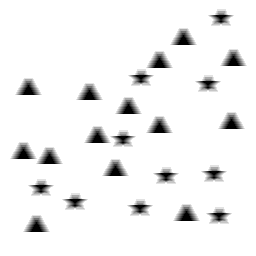
Squares: 0
Triangles: 14
Stars: 10
Total shapes: 24